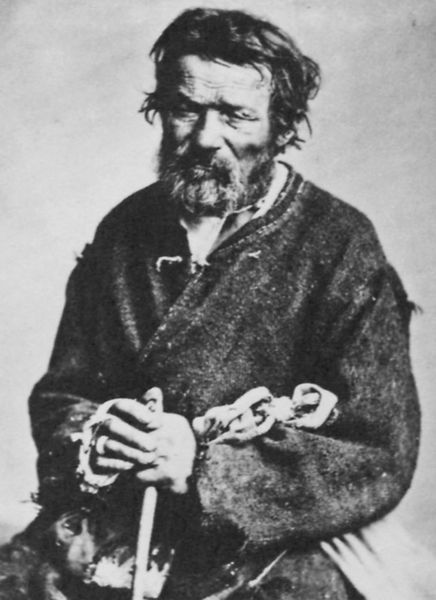
Titel: Porträt
Künstler: Russischer Photograph
Schlagwörter: hand, mann, schatten, weiß, grob, sitzen, zola, finger, frisur, grau, haar, hintergrund, licht, nase, schwarz, stirn, tuch, alt, bart, hemd, jacke, mütze, arm, augen, falten, gesicht, halten, kragen, leinen, vollbart, ärmel, hände, portrait, porträt, auge, haare, kutte, mantel, stoff, augenbrauen, traurig, sack, stock, stab, russland, kette, ausdruck, unglück, ring, geschlossen, bauer, foto, fotografie, alter, lumpen, schwarzweiss, erkenntnis, wirr, kittel, beutel, gebet, photo, verzweiflung, halbportrait, firsur, wanderer, miene, bettler, russe, armut, fotographie, stecken, struppig, filz, fot, unrasiert, schmutzig, ungepflegt, fotogrfie, zerlumpt, händ, penner, zerzaust, halbportröät, leibeigener, zukneifen, arkm, lumoen, gfefaltet